Interaction volume radius: 5 \u00c5
Interaction volume height: 10 \u00c5
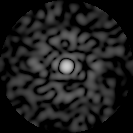
Disorder parameter: 0.7809